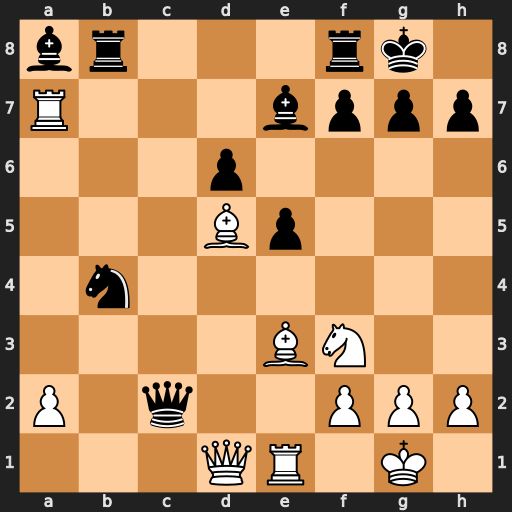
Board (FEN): br3rk1/R3bppp/3p4/3Bp3/1n6/4BN2/P1q2PPP/3QR1K1
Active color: w
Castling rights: -
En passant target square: -
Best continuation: Bxa8 Qxd1 Rxd1